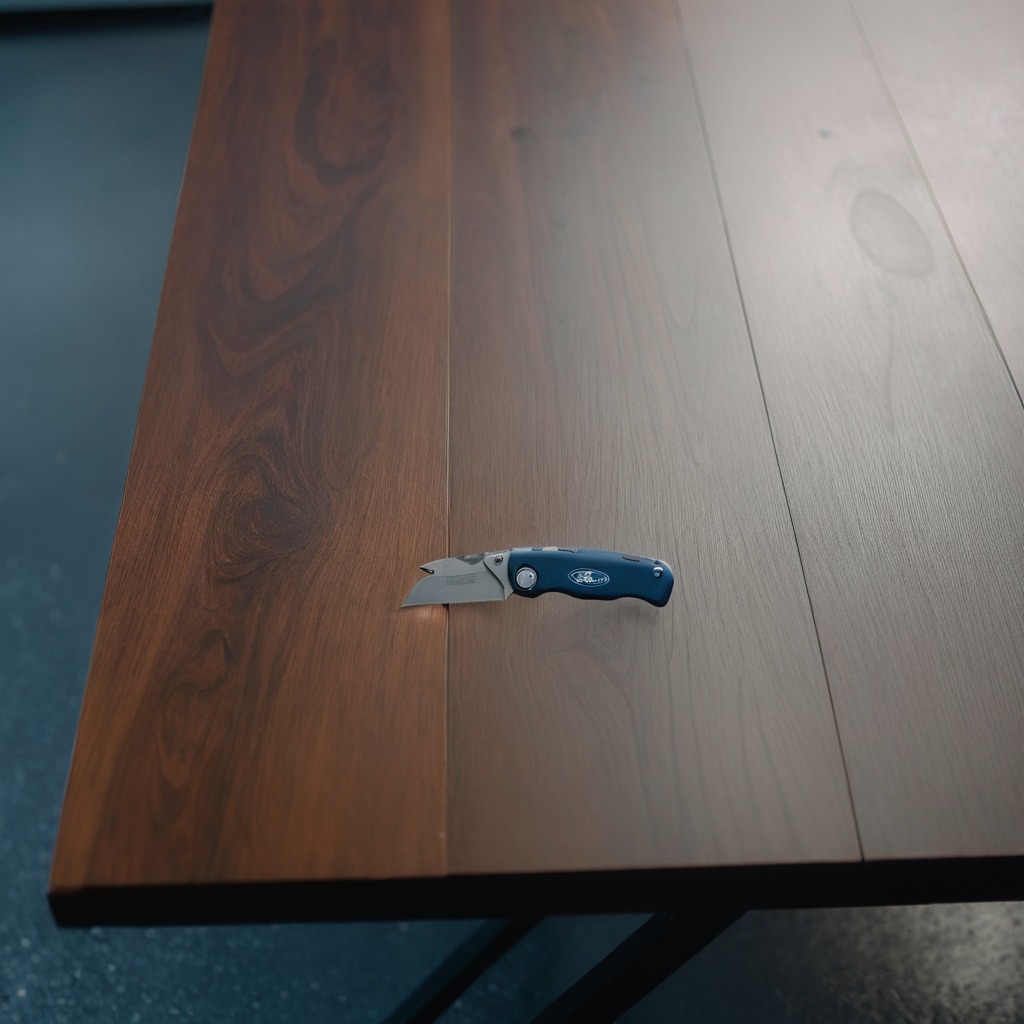
A utility knife lies on a table with faint burn marks in a small garage at twilight.